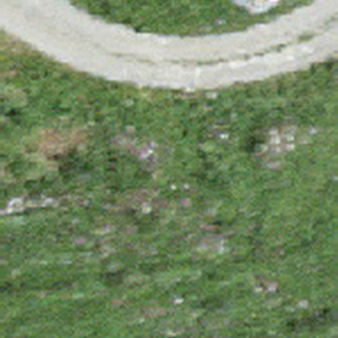
Label: other